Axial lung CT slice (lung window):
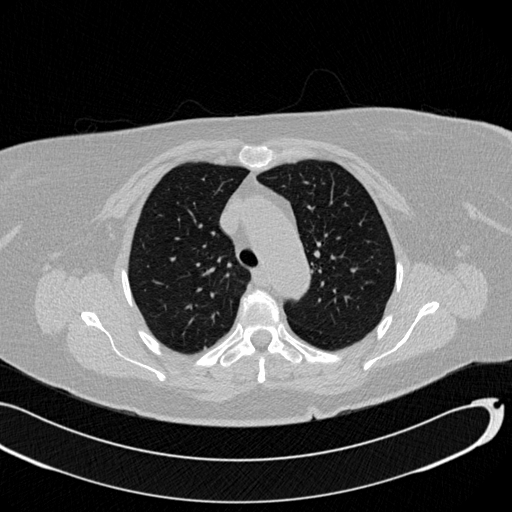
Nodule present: no